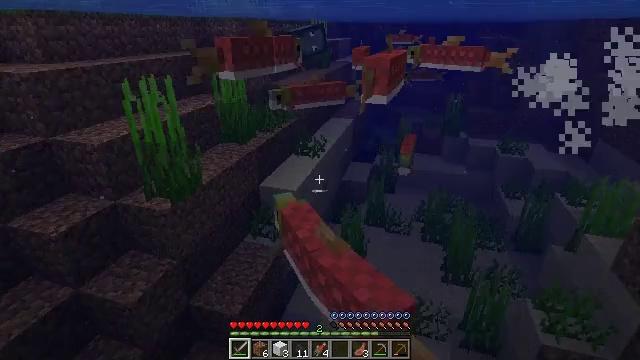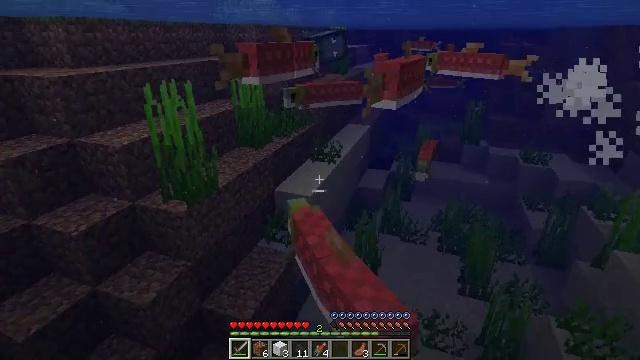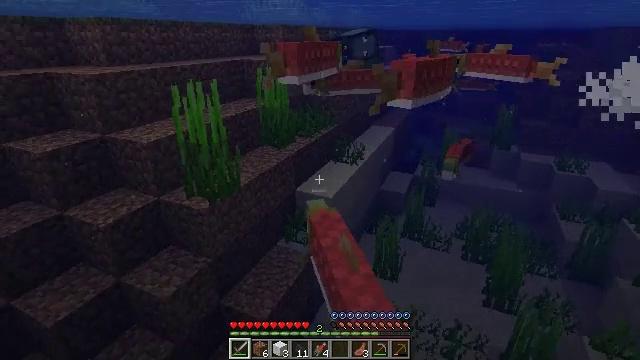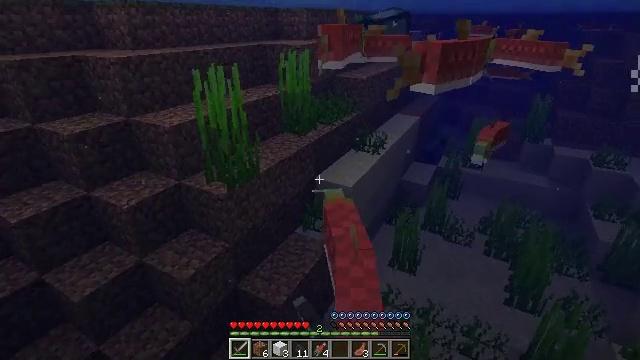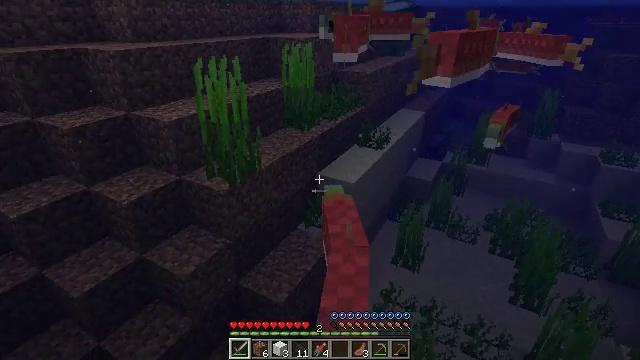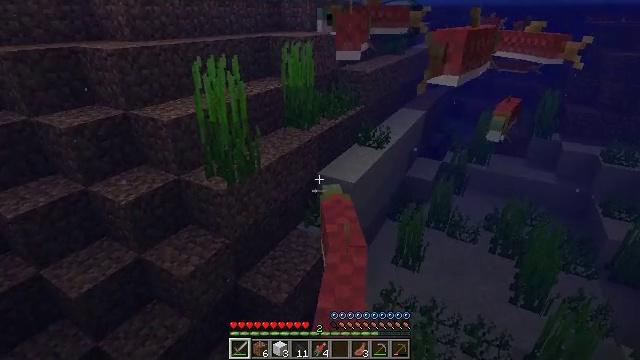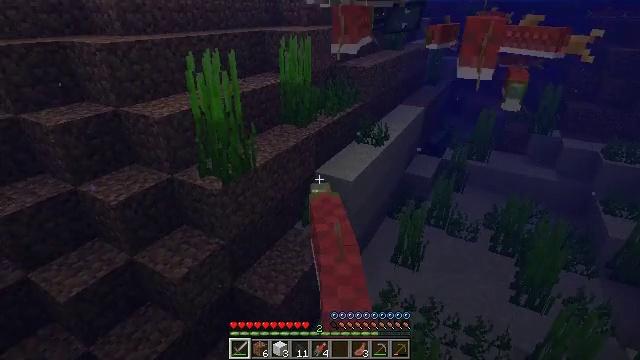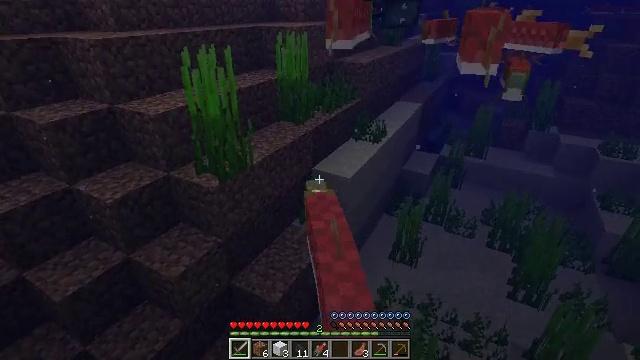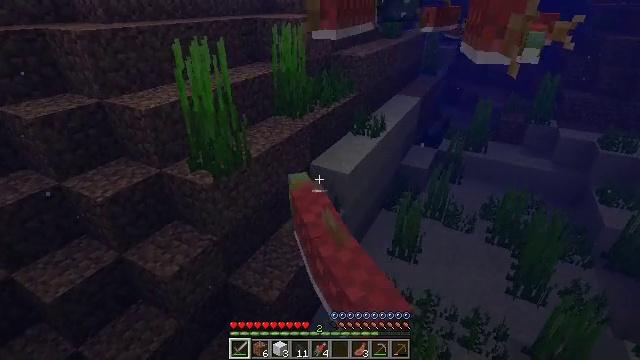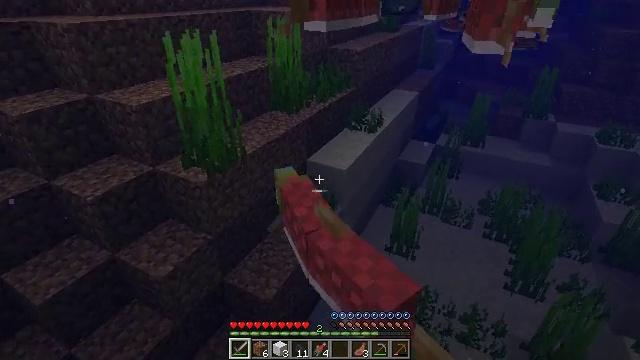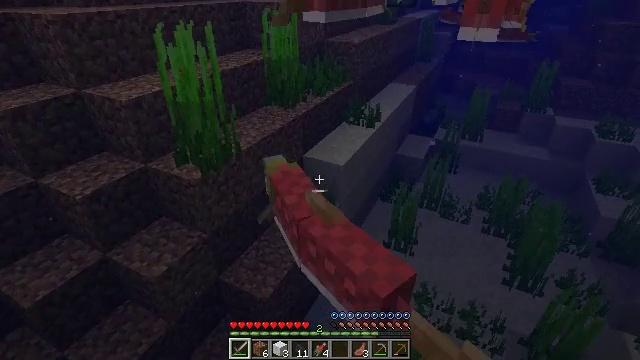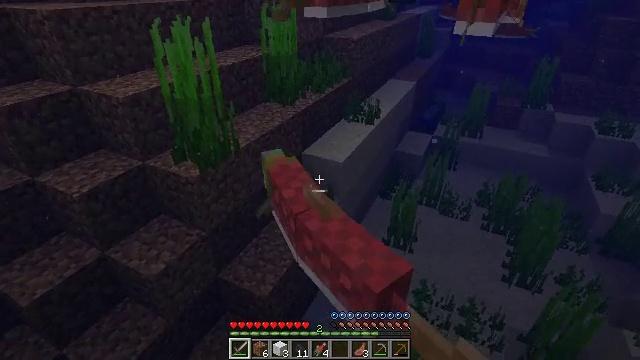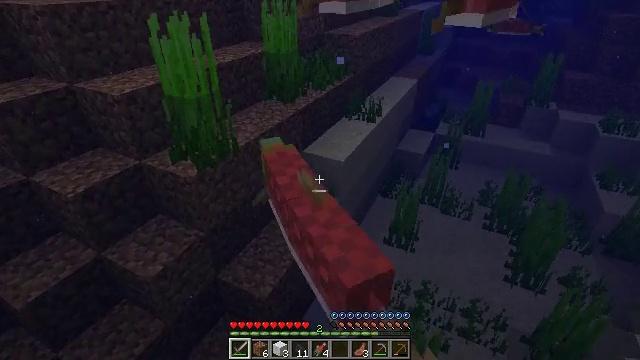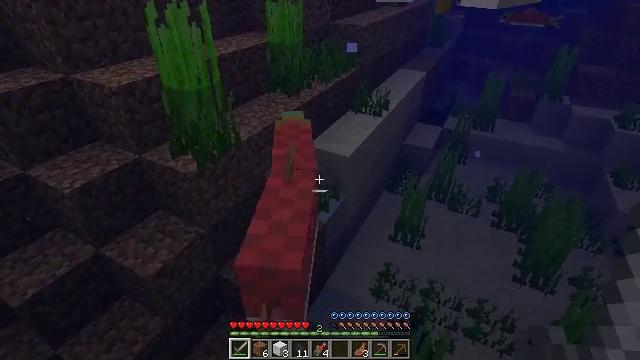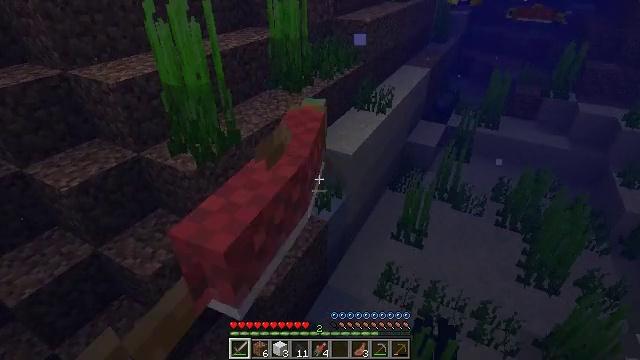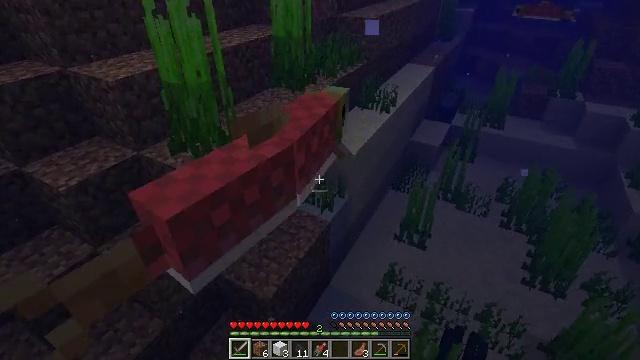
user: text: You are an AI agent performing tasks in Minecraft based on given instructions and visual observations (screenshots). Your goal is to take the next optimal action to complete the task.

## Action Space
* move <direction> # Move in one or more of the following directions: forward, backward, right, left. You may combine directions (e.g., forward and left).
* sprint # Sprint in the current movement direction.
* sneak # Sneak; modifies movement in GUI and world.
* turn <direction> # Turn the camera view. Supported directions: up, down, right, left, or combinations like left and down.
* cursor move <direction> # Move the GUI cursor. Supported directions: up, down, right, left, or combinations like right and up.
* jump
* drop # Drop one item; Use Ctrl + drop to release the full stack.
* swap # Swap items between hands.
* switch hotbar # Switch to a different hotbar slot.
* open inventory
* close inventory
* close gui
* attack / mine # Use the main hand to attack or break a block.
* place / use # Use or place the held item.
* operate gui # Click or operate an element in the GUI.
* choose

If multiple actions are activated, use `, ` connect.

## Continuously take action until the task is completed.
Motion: motion action
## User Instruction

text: Kill aquatic mobs.
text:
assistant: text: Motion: move forward, turn left and up
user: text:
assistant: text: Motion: move forward, turn left, attack / mine
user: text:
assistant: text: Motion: move forward, turn left and down, attack / mine
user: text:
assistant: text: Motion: move forward, attack / mine
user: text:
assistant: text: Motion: move forward
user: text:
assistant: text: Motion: move forward
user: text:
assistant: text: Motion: move forward
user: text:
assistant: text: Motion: move forward, turn down
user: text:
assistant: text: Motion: move forward
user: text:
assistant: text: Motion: move forward, turn down
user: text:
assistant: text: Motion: move forward
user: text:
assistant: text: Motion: move forward
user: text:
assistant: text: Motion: move forward, turn left and down
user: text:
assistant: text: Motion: move forward, attack / mine
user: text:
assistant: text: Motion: attack / mine
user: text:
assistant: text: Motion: turn up, attack / mine
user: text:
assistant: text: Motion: turn left and up
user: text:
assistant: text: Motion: turn left and up
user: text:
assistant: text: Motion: turn up
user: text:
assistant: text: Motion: turn right and up
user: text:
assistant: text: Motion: turn right and up
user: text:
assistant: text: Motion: no_op
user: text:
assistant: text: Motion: move forward
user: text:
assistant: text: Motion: move forward
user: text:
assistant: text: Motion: move forward
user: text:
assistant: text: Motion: move forward, turn right
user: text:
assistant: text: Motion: move forward, turn right
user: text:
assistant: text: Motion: move forward, turn right
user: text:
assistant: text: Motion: move forward
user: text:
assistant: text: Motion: move forward, turn right and up